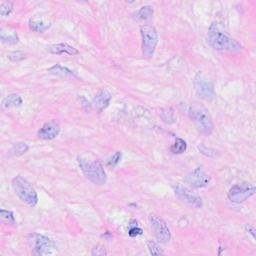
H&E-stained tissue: Breast